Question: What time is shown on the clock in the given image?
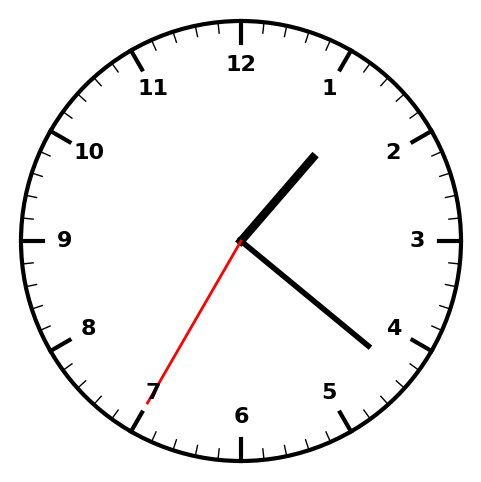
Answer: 01:21:35